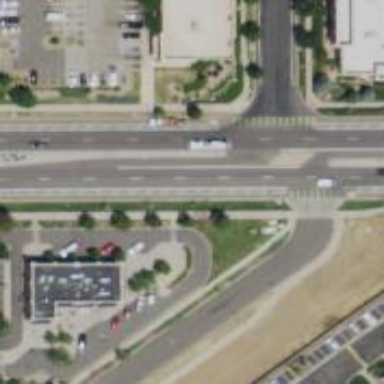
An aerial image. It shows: Secondary link road with asphalt surface.